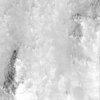
Label: not_dusty